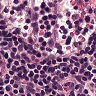
Metastatic tissue present: no